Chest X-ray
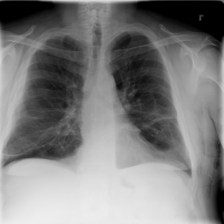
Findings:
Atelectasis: positive
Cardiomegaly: negative
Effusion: positive
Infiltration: negative
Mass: negative
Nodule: negative
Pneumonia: negative
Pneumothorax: negative
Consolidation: negative
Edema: negative
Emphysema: positive
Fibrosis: negative
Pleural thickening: negative
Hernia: negative